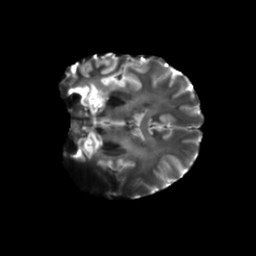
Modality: T2w
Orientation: coronal
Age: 24
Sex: female
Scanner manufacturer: siemens
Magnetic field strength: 6.98 T
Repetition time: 7.776 s
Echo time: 0.076 s